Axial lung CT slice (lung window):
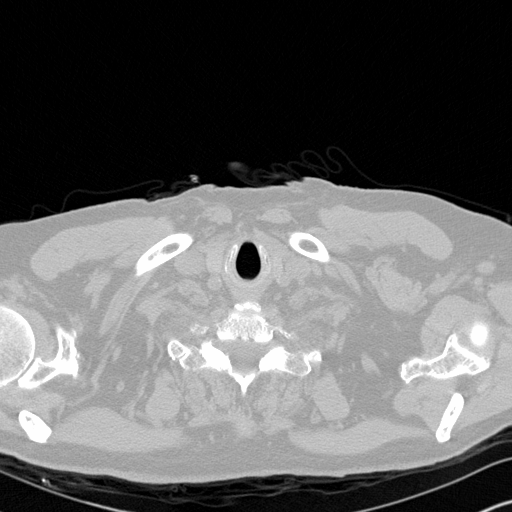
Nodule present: no